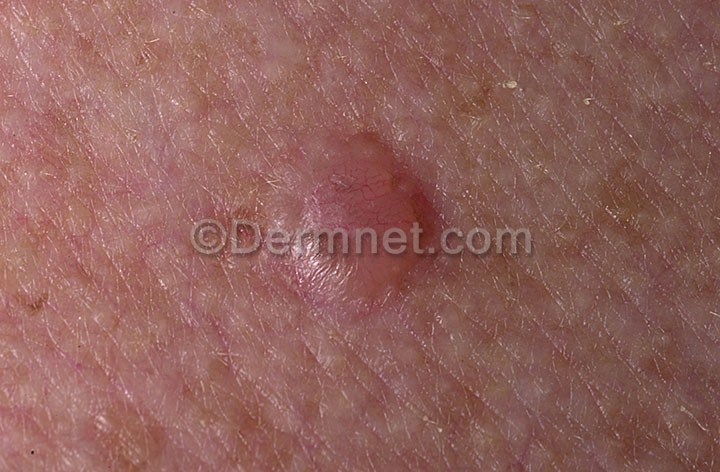
Disease: Actinic Keratosis Basal Cell Carcinoma and other Malignant Lesions